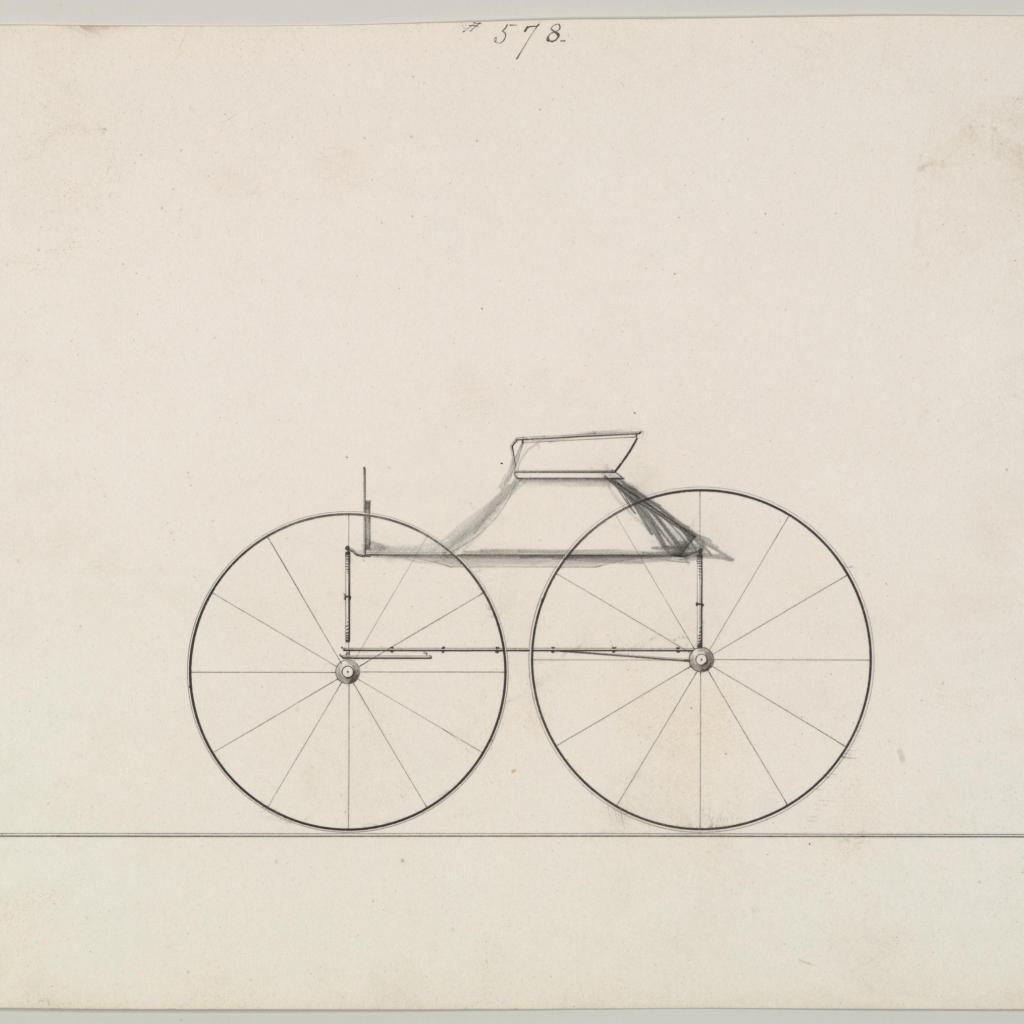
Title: Road Wagon #578
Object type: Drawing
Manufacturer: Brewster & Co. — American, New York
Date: ca. 1865
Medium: Pen and black ink and graphite
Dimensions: sheet: 6 1/16 x 9 1/4 in. (15.4 x 23.5 cm)
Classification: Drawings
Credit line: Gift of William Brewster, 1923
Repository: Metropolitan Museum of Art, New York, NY